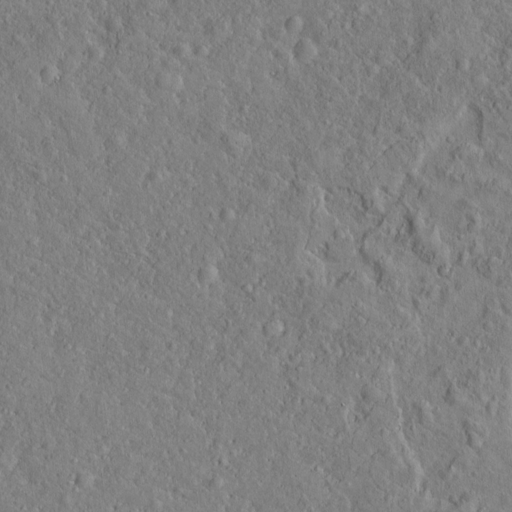
Classes present: Background, Cone